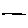
Label: line